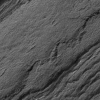
Atmospheric dust classification: not_dusty